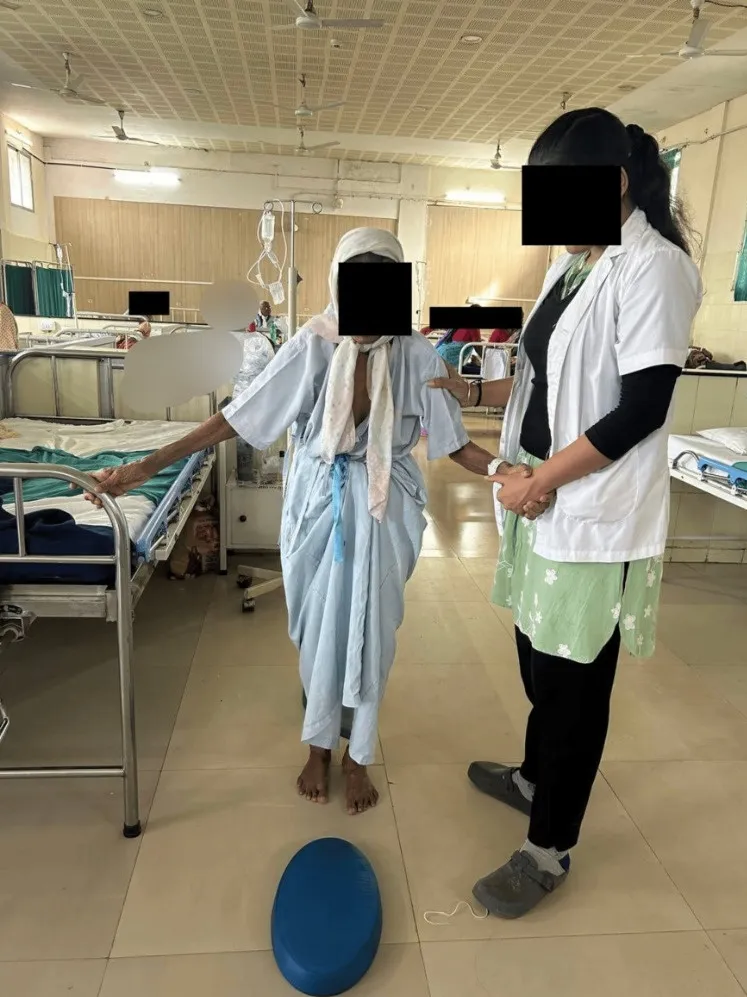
Gait training around the obstacles.
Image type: medical_photograph (skin_photograph)